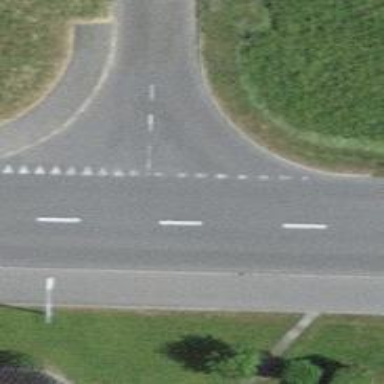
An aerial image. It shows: Road with "give way" sign.